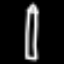
Label: pencil